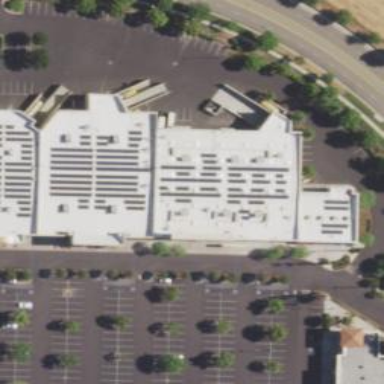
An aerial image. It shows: Building.